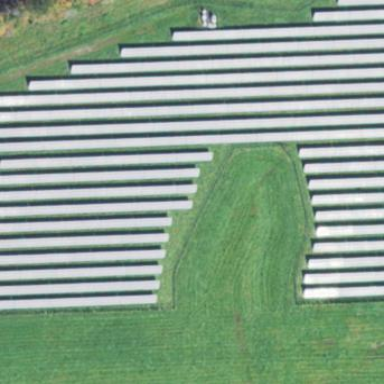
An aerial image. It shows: Solar power plant enclosed by fence. The plant generates electricity using photovoltaic technology.